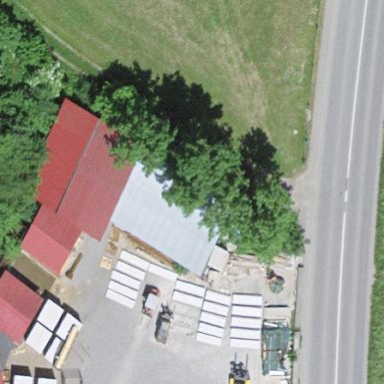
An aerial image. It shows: View of roof of building.